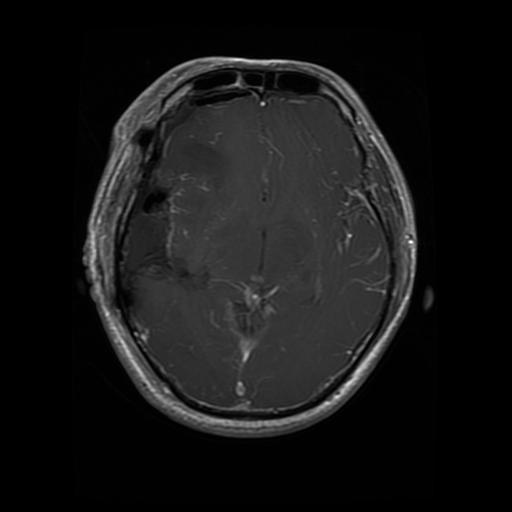
Label: glioma